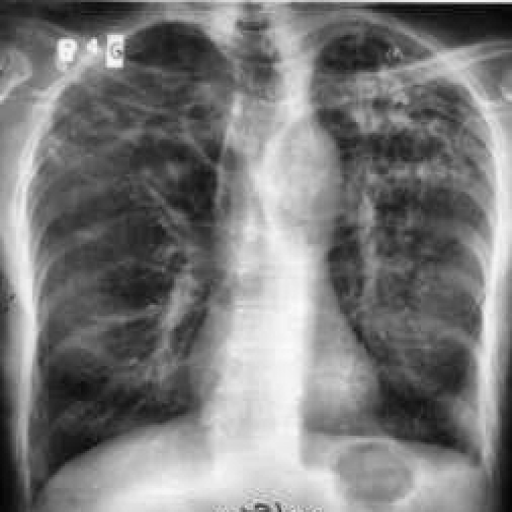
Finding: TUBERCULOSIS